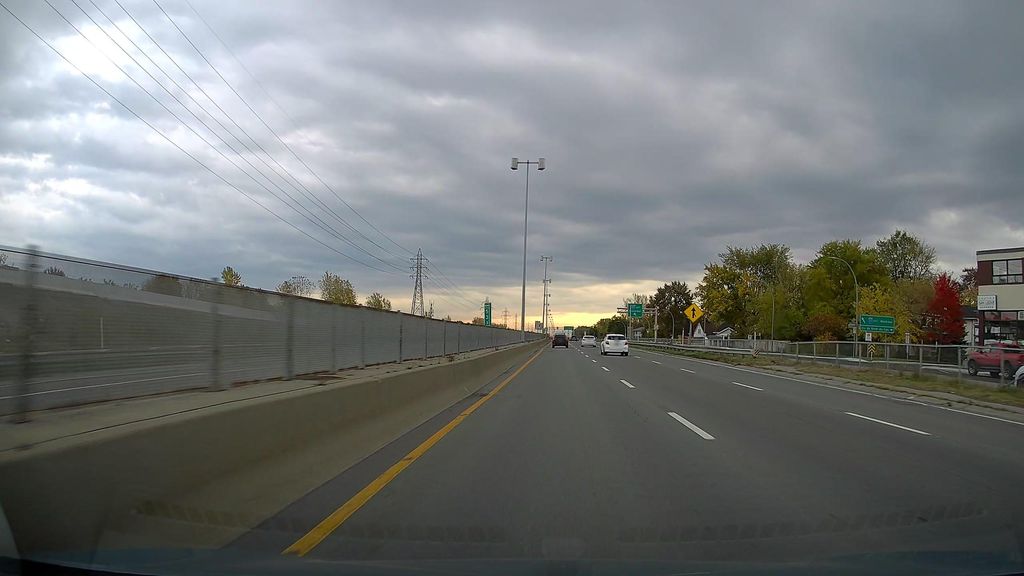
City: montreal